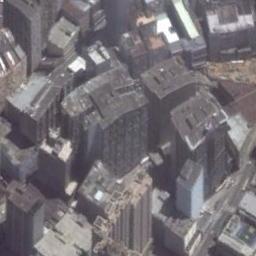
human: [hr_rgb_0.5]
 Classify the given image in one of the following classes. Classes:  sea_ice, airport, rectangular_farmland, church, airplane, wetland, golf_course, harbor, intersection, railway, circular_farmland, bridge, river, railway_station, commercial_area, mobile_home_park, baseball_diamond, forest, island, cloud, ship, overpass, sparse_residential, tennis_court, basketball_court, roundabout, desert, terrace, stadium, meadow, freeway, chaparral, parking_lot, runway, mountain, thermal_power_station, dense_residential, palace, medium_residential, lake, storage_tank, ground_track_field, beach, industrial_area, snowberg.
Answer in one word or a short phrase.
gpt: commercial_area